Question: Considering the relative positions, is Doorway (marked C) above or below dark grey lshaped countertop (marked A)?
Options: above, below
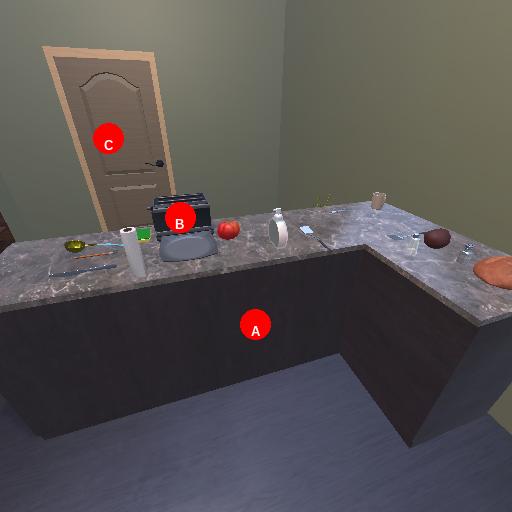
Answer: above